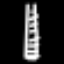
Label: pencil